Field crop: tomato
Growth stage: 2
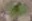
Species: solanum